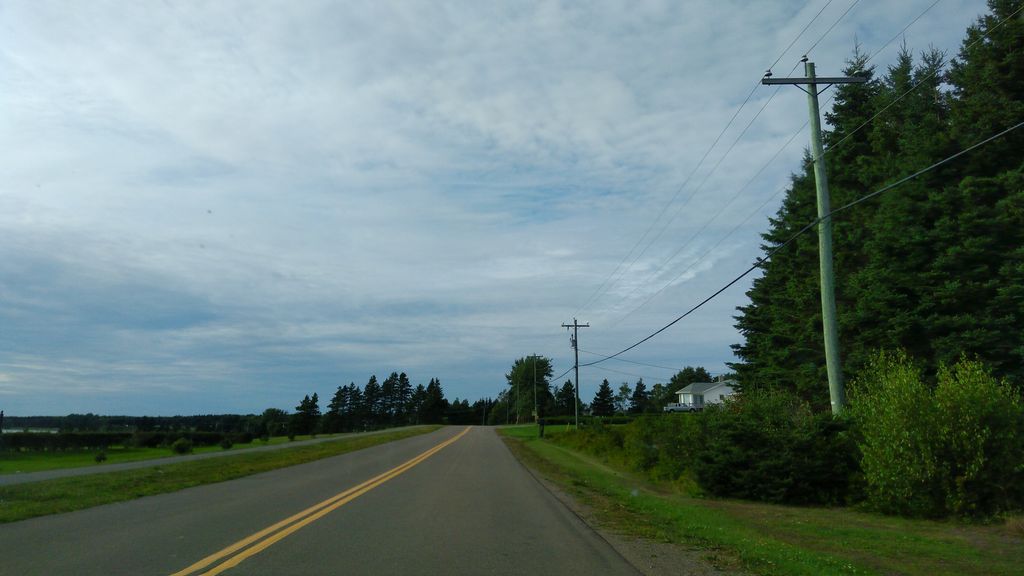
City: charlottetown